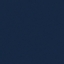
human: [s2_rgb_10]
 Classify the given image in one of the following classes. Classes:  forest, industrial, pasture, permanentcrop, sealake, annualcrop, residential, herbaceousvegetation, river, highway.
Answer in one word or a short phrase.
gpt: SeaLake